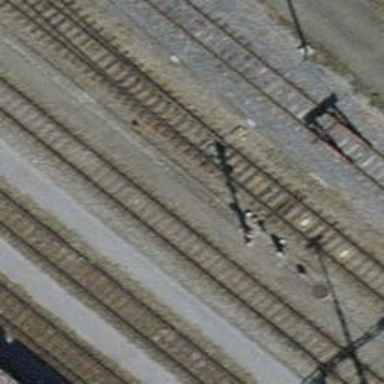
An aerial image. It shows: Rail yard with electrified rails and single track.